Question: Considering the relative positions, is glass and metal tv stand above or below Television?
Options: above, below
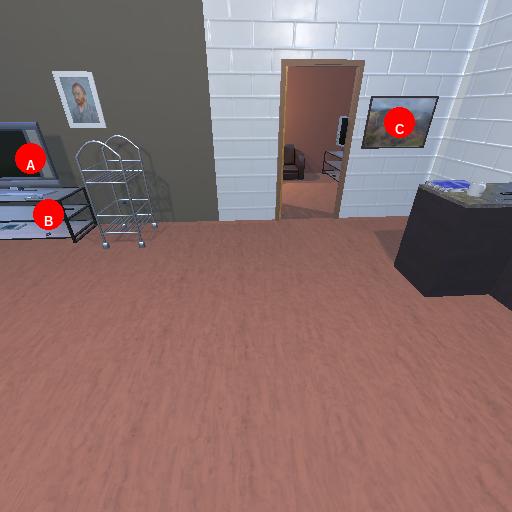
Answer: above